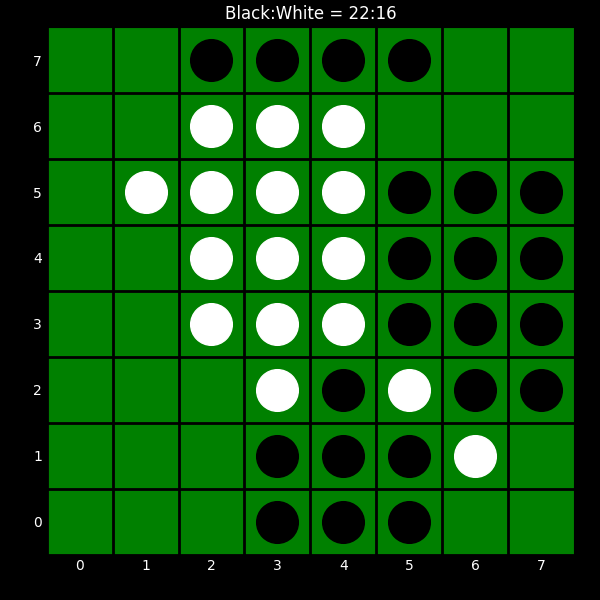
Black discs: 22
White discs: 16